Question: For this question I'm using the following markup:
'''
<body>
<p>1</p> <!-- Paragraph 1 -->
<p>2</p> <!-- Paragraph 2 -->
<p>3</p> <!-- Paragraph 3 -->
</body>
'''
From the <URL>, the following selector rules apply:
'''
* any element
E + F an F element immediately preceded by an E element
E ~ F an F element preceded by an E element
'''
Based on this, the following should occur:
'''
body + * { } /* Selects nothing as no elements precede body */
body ~ * { } /* As above. */
p + * { } /* Selects Paragraph 2 and Paragraph 3 as these are preceded by p */
p ~ * { } /* As above. */
* + * { } /* As above. */
* ~ * { } /* As above. */
'''
'* + *' and '* ~ *' are somehow able to select Paragraph 1 along with 2 and 3! Paragraph 1 isn't preceded by anything, so should be impossible to access:
'''
body + * { background: #000; }
body ~ * { background: #000; }
p ~ * { color: #f00; }
p + * { font-weight: bold; }
* + * { text-decoration: underline; }
* ~ * { font-style: italic; }
'''
Result:

As you can see, paragraph 1 isn't preceded by the 'body' or a phantom 'p', yet it is apparently preceded by something. It should have no custom styling applied to it at all, yet is somehow affected by those last two selectors. What is the logic behind this?
<URL>.
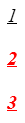
Answer: '* + *' Styles any element that is an immediate sibling of any element starting from the document root - Since the '<head>' is actually an immediate preceding sibling of the body (despite not being visible in your code) this selector targets the body and the last two paragraphs, since the first paragraph isn't immediately following another sibling element. All three paragraphs happened to be underlined due to the nature of 'text-decoration' on block-level descendants in the normal flow.
'* ~ *' This is basically the same thing as above, except using the <URL> that appear after the '<head>' regardless of whether they're immediate siblings or not. Since the '<body>' is the only sibling, this has the same effect as the above selector. The first paragraph is italicized due to inheritance.
'p ~ *' selects a sibling element that is a '<p>' which in your example is the last two paragraphs. 'p + *' styles any element that is immediate sibling of a paragraph, which would also be the last two '<p>' elements.